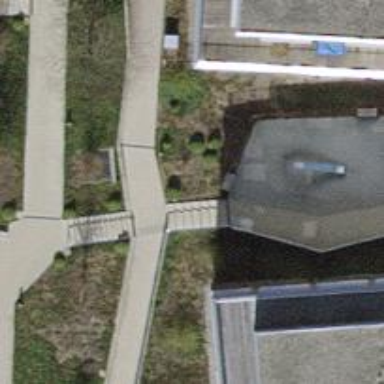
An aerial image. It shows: Concrete steps.